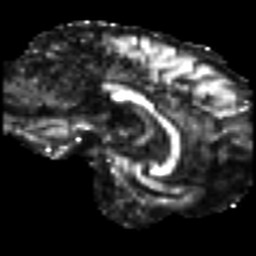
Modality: FA
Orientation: sagittal
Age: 47
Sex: male
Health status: healthy
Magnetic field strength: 3 T
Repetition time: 8.4 s
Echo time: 0.0926 s